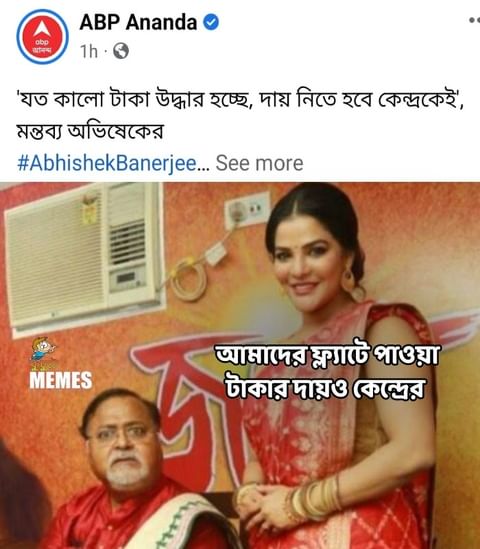
Text: যত কালো টাকা উদ্ধার হচ্ছে, দায় নিতে হবে কেন্দ্রকেই' , মন্তব্য অভিষেকের আমাদের ফ্ল্যাটে পাওয়া টাকার দায়ও কেন্দ্রের
Label: Hate
Hate category: Political
Targeted group: Organization